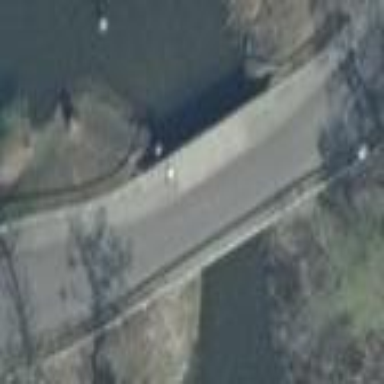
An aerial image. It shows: Man-made bridge.